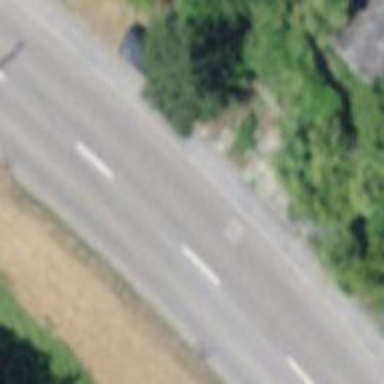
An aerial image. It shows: Abandoned railway running alongside secondary asphalt road.